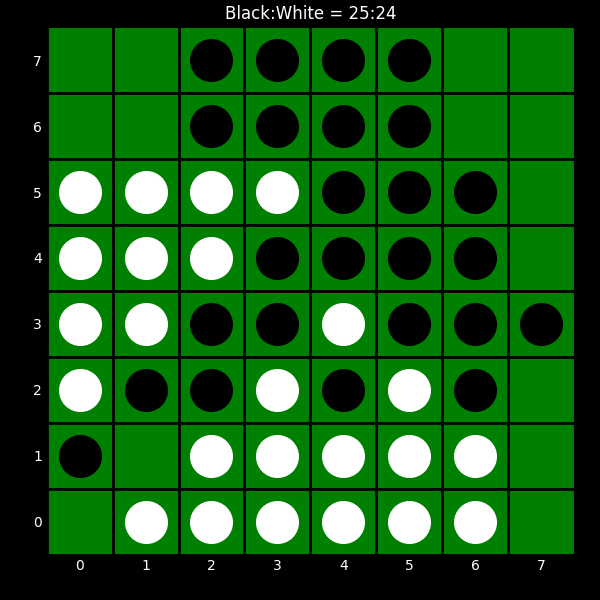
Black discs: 25
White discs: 24